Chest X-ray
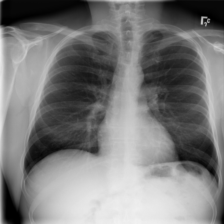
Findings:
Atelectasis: negative
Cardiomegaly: negative
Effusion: negative
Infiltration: negative
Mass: negative
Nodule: negative
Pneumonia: negative
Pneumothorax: negative
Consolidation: negative
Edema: negative
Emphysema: negative
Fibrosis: negative
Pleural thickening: negative
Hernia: negative